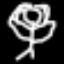
Label: angel